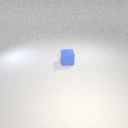
small blue rubber cube